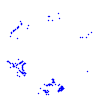
Particle: proton